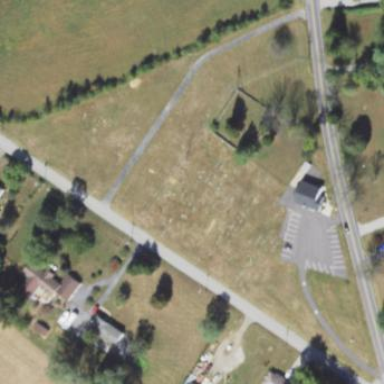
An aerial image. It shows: Cemetery.